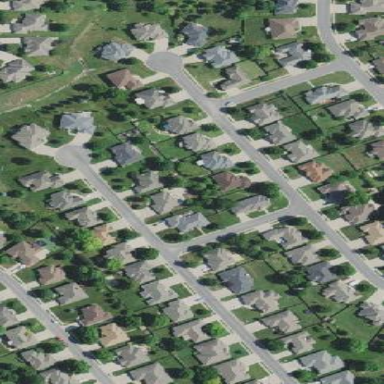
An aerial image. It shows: Residential area consisting of single-family homes.